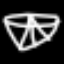
Label: diamond